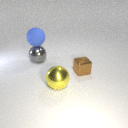
large gray metal sphere below large blue rubber sphere